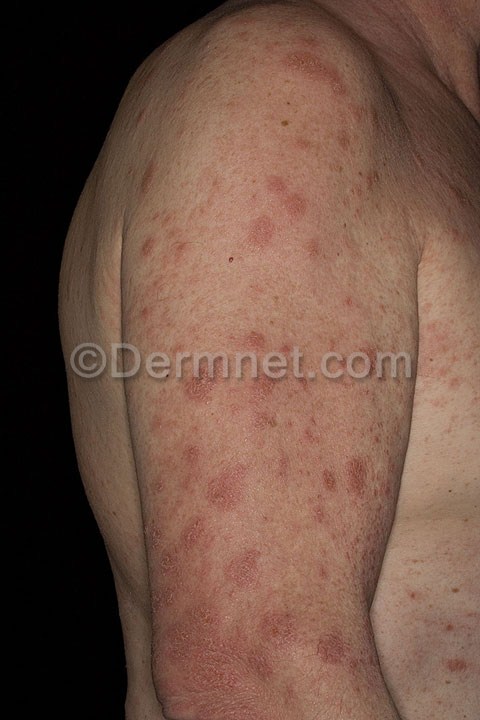
Disease: Eczema Photos